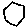
Label: hexagon